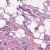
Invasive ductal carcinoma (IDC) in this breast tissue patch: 1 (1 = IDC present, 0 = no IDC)